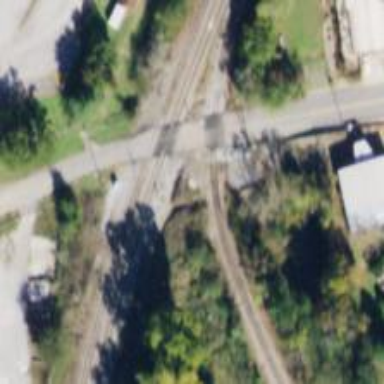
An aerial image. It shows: Level crossing with lights at the railway.